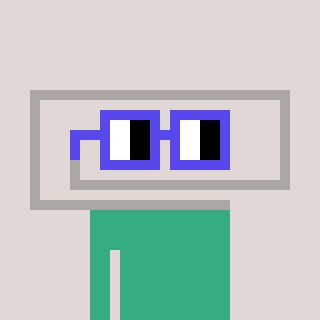
a pixel art character with square blue glasses, a paperclip-shaped head and a teal-colored body on a warm background